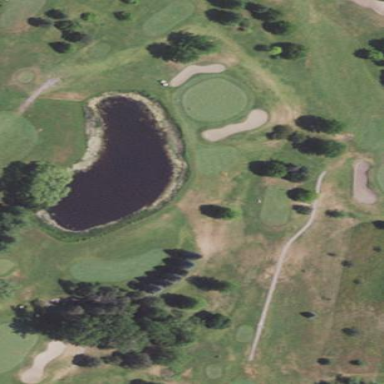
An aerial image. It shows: Picturesque scene of golf course with lateral water hazard.